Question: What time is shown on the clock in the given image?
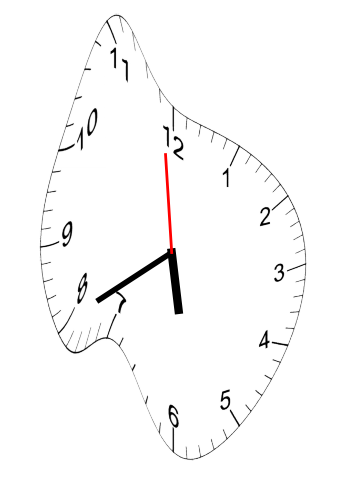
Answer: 05:39:59